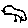
Label: bird